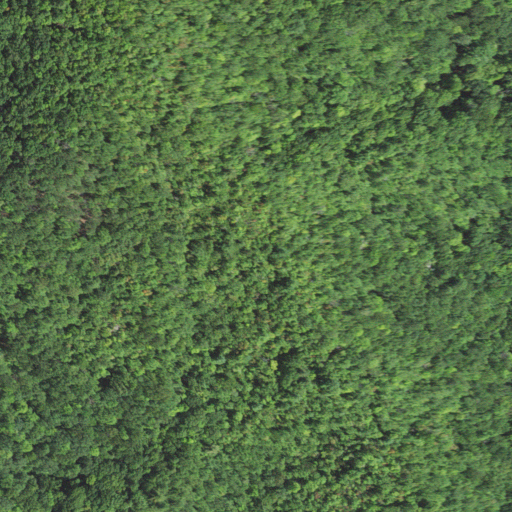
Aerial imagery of ridge(s) in North Carolina named Evans Ridge containing mixed forest, evergreen forest, and deciduous forest